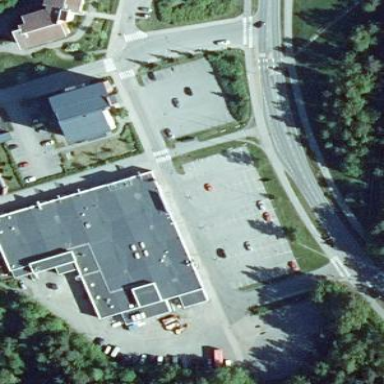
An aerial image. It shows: Parking area.